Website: macys
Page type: billing-address
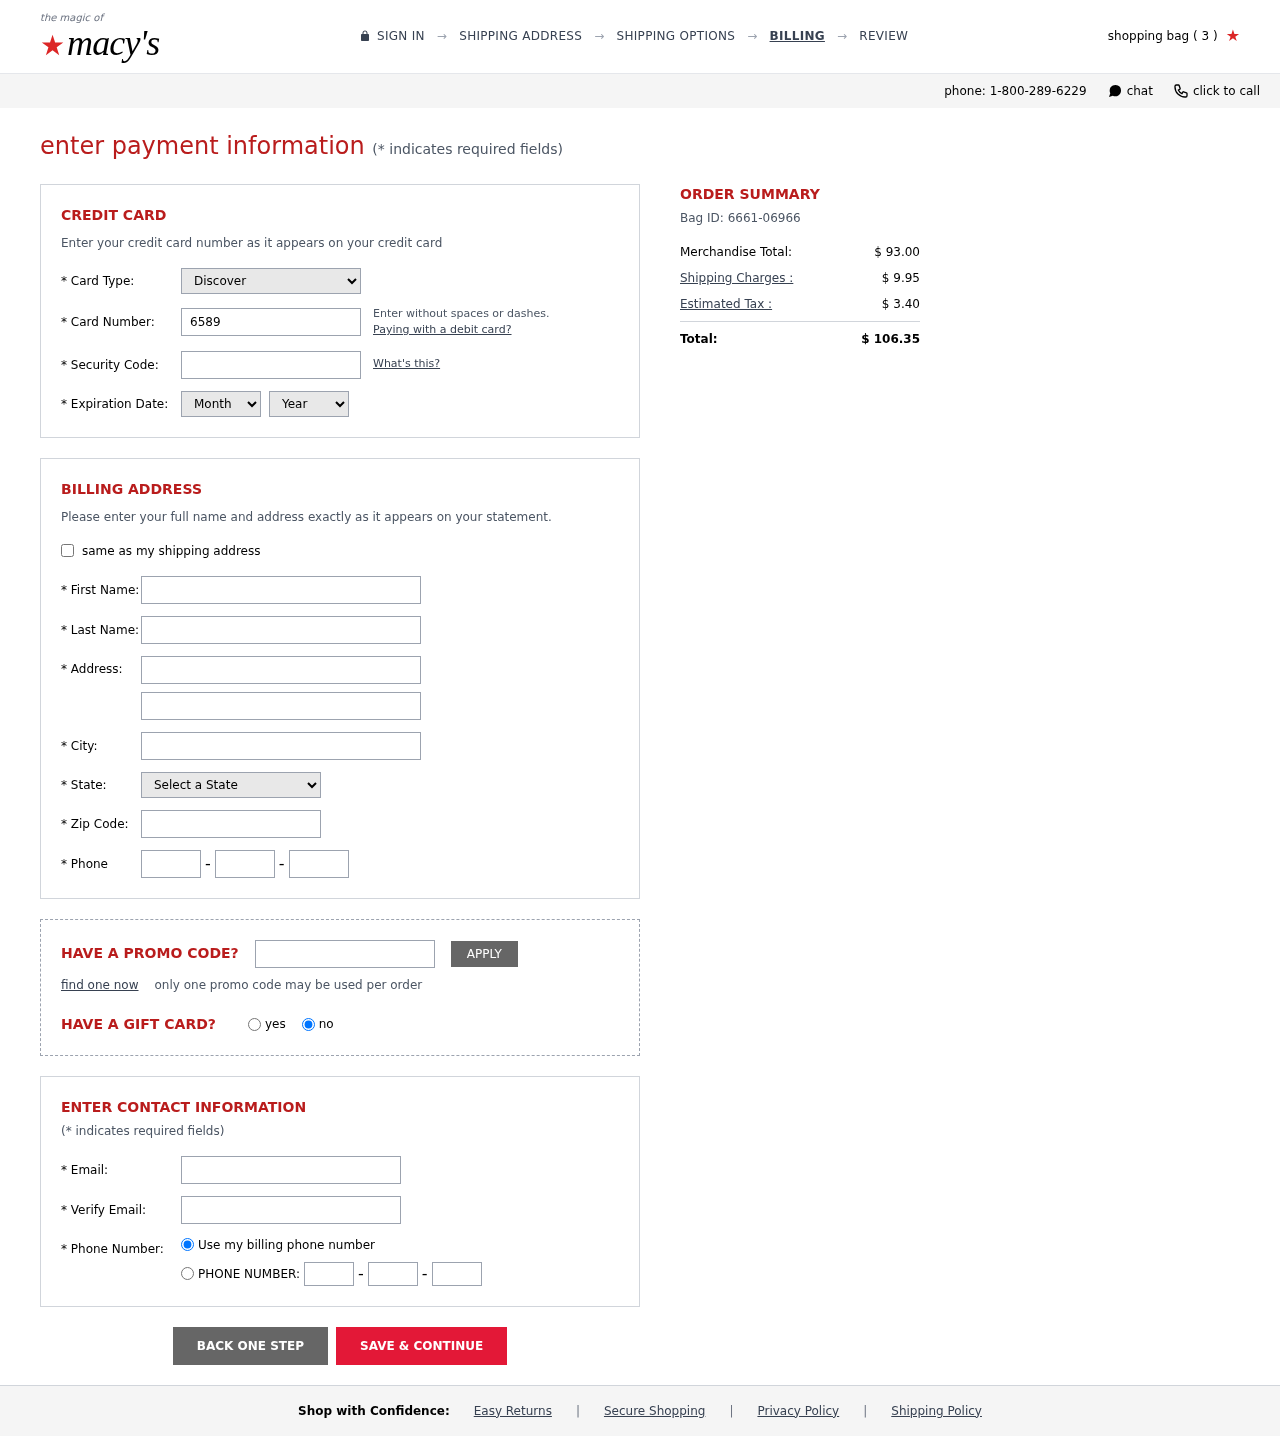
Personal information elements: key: PII_CARD_CVV
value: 325
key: PII_CARD_EXPIRY_MONTH
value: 12
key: PII_CARD_EXPIRY_YEAR
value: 30
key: PII_CARD_NUMBER
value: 6589 2006 7068 2055
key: PII_CARD_TYPE
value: Discover
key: PII_CITY
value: South Cassandraborough
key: PII_EMAIL
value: peterkennedy@hotmail.com
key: PII_FIRSTNAME
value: Peter
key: PII_LASTNAME
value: Kennedy
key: PII_PHONE_AREA
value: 286
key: PII_PHONE_PREFIX
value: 403
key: PII_PHONE_SUFFIX
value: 0335
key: PII_POSTCODE
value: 35633
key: PII_STATE_ABBR
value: ME
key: PII_STREET
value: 17752 Davis Spurs Apt. 615
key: PII_STREET2
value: Apt. 596
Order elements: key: ORDER_NUM_ITEMS
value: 3
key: ORDER_ID
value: Bag ID: 6661-06966
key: ORDER_SUBTOTAL
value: $ 93.00
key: ORDER_SHIPPING_COST
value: $ 9.95
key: ORDER_TAX
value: $ 3.40
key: ORDER_TOTAL
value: $ 106.35